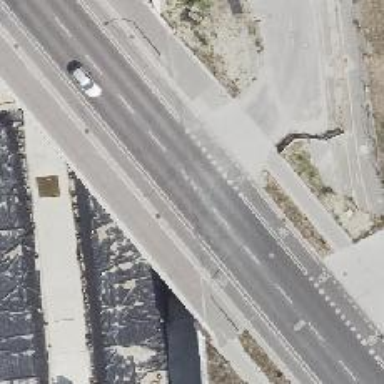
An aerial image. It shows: Tertiary road on bridge with asphalt surface. There are separate sidewalks on both sides. Each side also has exclusive cycle lane separated by kerb.